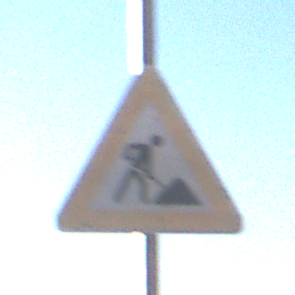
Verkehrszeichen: Arbeitsstelle
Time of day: MorningAfternoon
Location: Outdoor (Nature)
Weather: Clear
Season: NotSpecified
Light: Natural